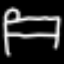
Label: bed